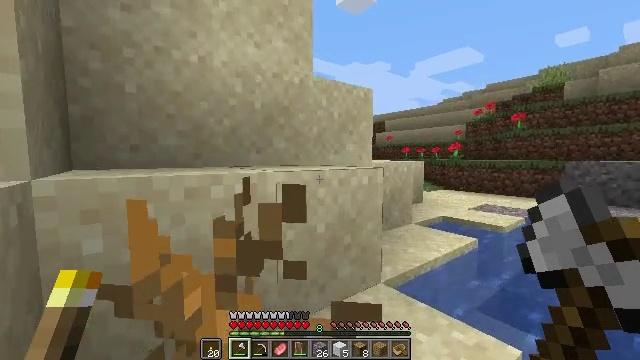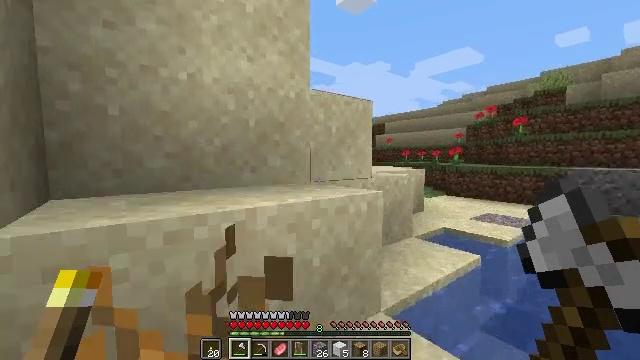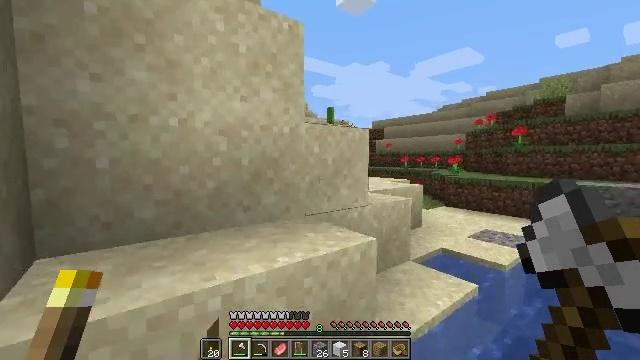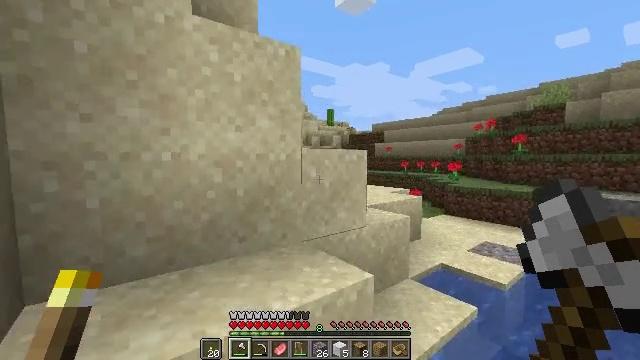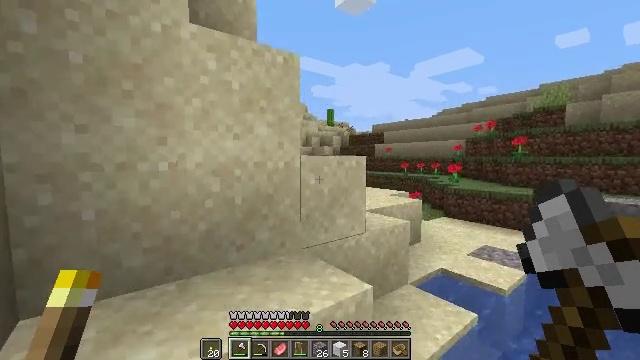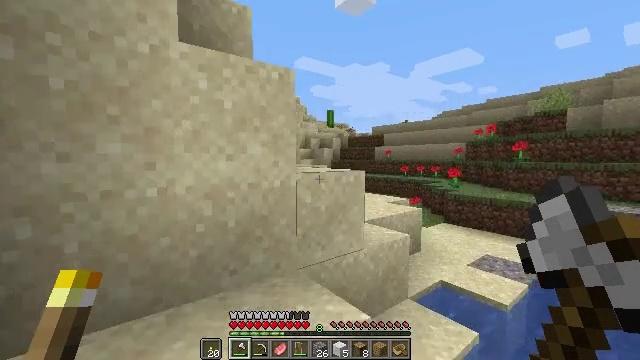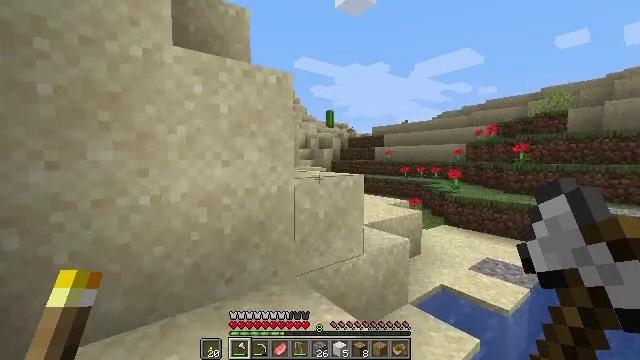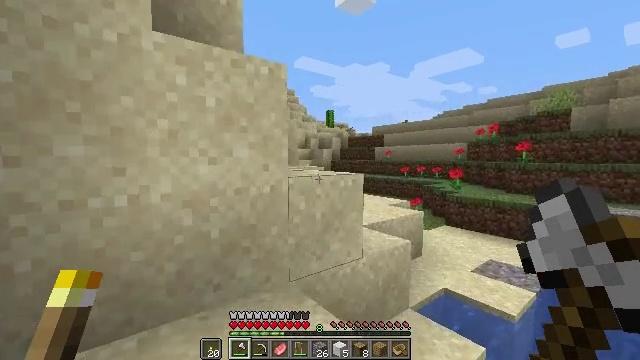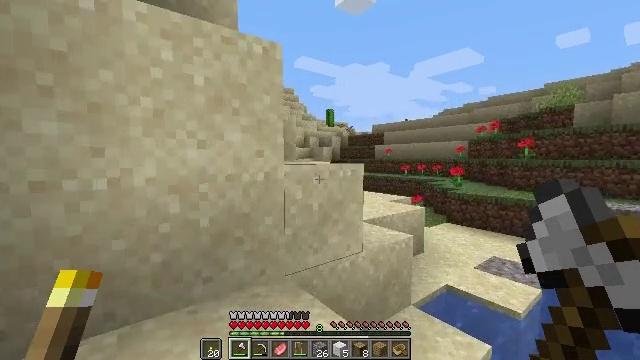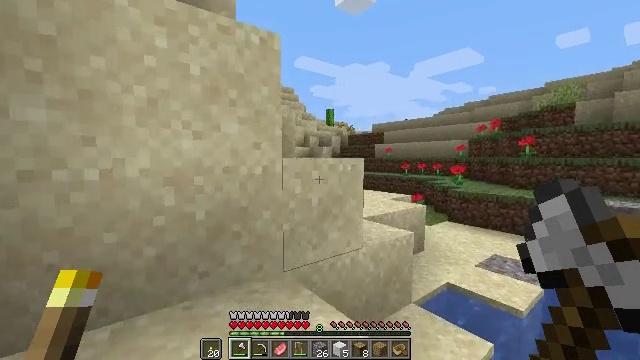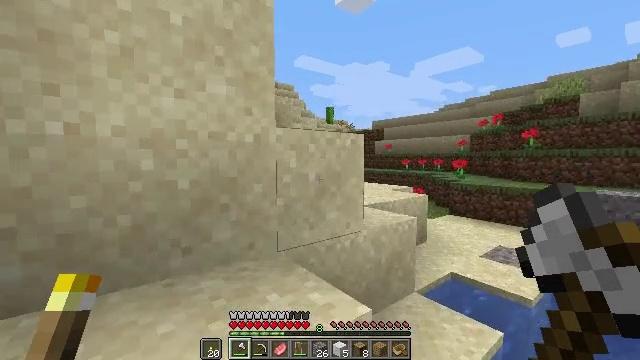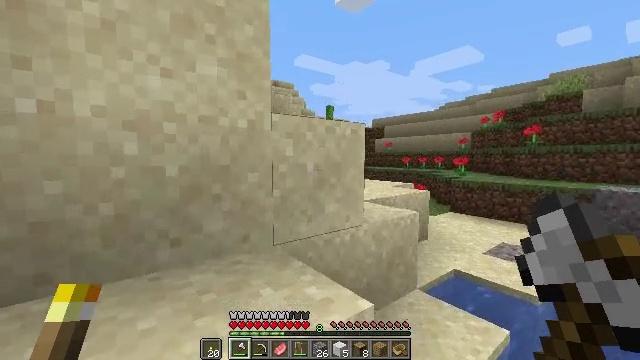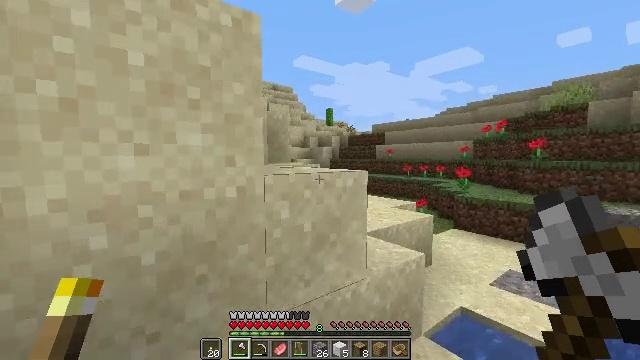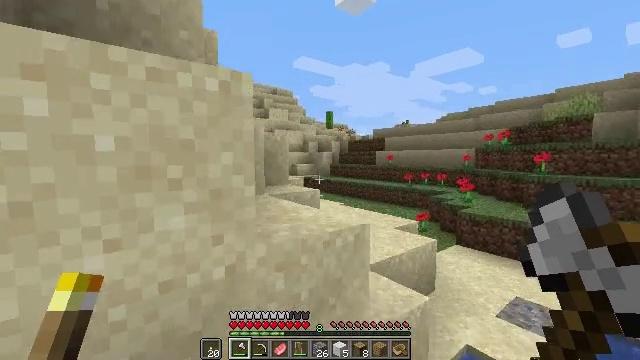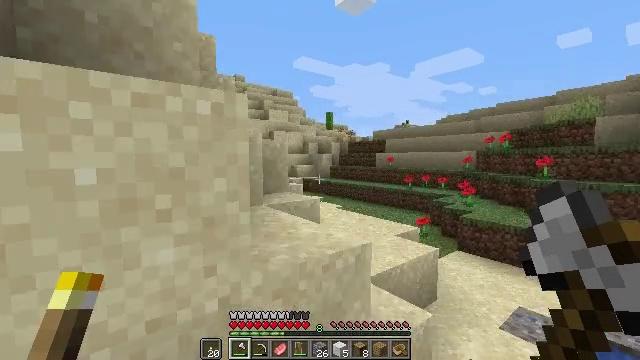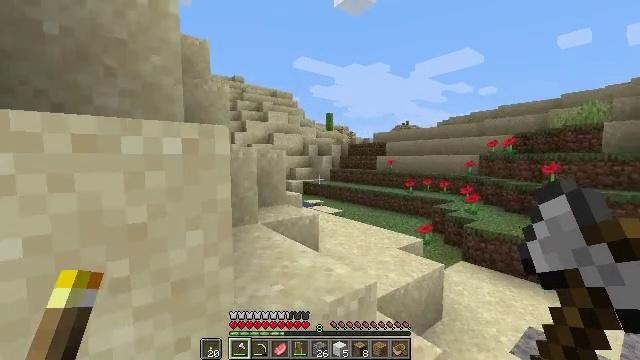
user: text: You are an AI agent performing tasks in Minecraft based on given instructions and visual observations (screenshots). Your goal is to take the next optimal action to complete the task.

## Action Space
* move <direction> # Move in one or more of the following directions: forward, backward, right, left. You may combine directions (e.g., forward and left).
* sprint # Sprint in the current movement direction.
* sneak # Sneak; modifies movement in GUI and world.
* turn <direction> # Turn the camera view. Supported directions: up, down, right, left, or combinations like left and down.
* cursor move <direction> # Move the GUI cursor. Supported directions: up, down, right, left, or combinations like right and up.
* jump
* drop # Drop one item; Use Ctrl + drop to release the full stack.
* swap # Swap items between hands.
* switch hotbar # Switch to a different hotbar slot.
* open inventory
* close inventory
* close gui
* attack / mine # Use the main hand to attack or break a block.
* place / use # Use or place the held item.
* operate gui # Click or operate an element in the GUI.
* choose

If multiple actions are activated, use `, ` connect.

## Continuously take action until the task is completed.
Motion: motion action
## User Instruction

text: Break the dead bush for sticks.
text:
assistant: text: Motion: move forward, jump
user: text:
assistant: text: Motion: move forward, jump
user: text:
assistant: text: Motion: move forward, jump
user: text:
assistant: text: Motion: move forward, jump
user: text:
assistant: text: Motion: move forward, jump
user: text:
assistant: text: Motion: move forward, jump
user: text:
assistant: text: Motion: move forward, jump
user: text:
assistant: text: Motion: move forward, jump
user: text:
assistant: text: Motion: move forward, jump
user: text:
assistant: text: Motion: move forward, jump
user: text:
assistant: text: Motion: move forward, jump
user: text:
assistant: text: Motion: move forward, jump
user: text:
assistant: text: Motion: move forward, jump
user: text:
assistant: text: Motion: move forward, jump
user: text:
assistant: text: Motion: move forward, jump
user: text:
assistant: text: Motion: move forward, jump
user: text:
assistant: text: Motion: move forward, jump
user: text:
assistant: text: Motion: move forward, jump
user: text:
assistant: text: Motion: move forward, jump
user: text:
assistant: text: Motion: move forward, jump
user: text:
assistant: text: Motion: move forward, jump
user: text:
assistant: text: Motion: move forward, jump
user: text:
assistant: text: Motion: move forward, jump
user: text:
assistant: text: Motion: move forward, jump
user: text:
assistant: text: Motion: move forward, jump
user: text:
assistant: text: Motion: move forward, jump
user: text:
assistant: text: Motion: move forward, jump
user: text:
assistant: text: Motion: move forward, jump
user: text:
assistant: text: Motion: move forward, jump
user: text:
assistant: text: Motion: move forward, jump